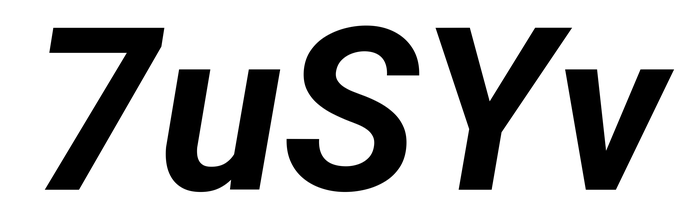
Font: Roboto-Italic_Bold_Italic